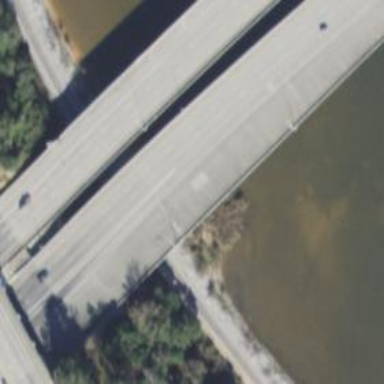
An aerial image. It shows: Bridge over motorway.